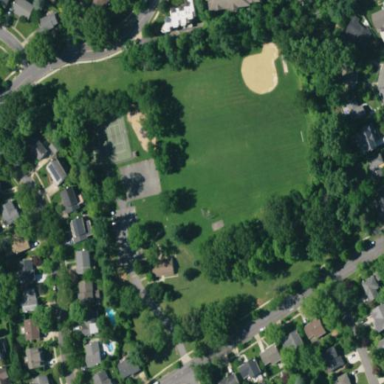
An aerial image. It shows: Local park designated as leisure land for protection.